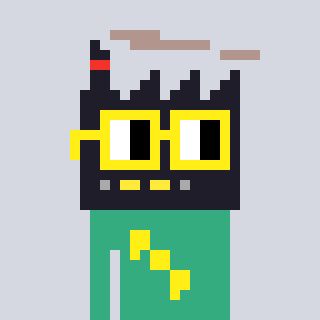
a pixel art character with square yellow glasses, a factory-shaped head and a teal-colored body on a cool background